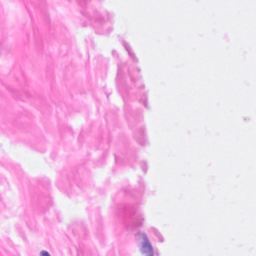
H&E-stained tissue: Breast